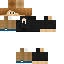
A male human skin with medium skin, wearing brown long hair dressed in a black hoodie and blue pants, featuring a closed mouth.